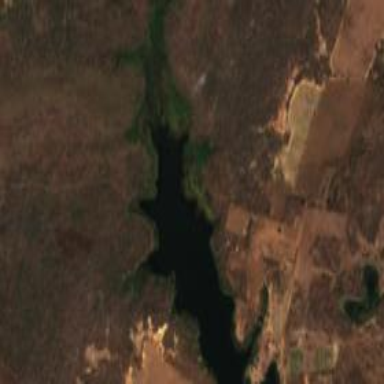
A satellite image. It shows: Reservoir.